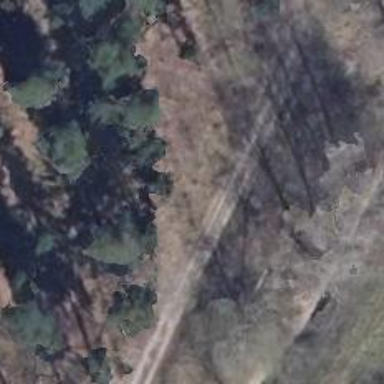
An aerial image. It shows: Sandy track road with grade3 tracktype.